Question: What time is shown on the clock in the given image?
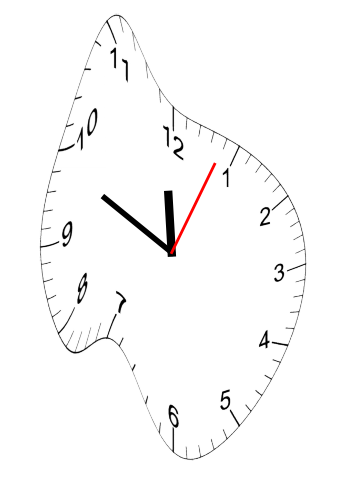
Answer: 11:49:04